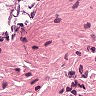
Metastatic tissue present: no